Question: I am trying to implement a communication between a <URL>.
These two support AT command set.
I have managed to perform pairing between these two over the BLEGUI tool as shown in the screenshot below.

For the Read operations the console shows following:
'''
ble_cmd_attclient_read_by_handle connection: 0 chrhandle: 3
TX: 00030404000300
ble_rsp_attclient_read_by_handle connection: 0 result: 0 ['No Error']
RX: 00030404000000
ble_evt_attclient_attribute_value connection: 0 atthandle: 3 type: 0 value:426c75656769676120554152542044656d6f
RX: 801704050003000012426c75656769676120554152542044656d6f
'''
The lines above means that the Client (BLED112 USB Dongle) is able to read the 3rd attrbute value stored in Server(BLE112 board). This value was right there in it ever since I received it.
Now below part shows that I tried to read the 7th attribute, which was not present on the device, but I intend to create.
Since the followinf read command was written directly by me onto the console of BLEGUI, it appears in a different way than what would it look had that been sent through the buttons present on BLEGUI.
'''
ble_cmd_attclient_read_by_handle 0 7
TX: 00030404000700
ble_rsp_attclient_read_by_handle connection: 0 result: 0 ['No Error']
RX: 00030404000700
ble_evt_attclient_procedure_completed connection: 0 result: 401 ['The attribute handle given was not valid on this server']chrhandle: 7
RX: 800504010001040700
'''
I have the following questions:
1. Can I create new(user defined) attributes onto the device?
2. Can I write/change the existing attributes on the device?
3. If I intend to store any data onto the device, how can this be done?
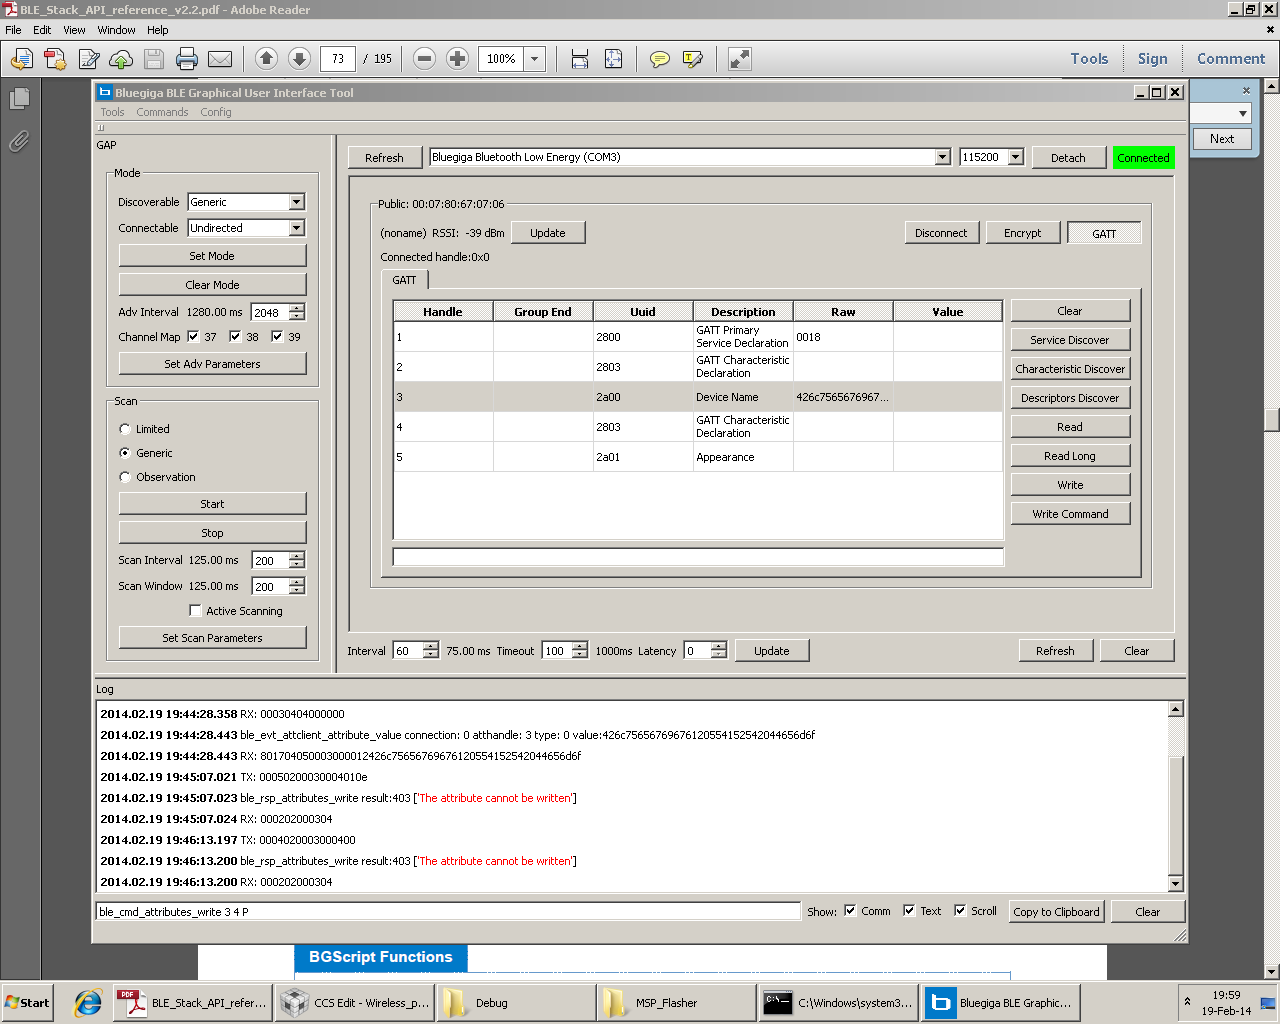
Answer: Yes, you can create and upload your own firmware to the BLE112 board, with services and characteristics defined by you. A good guide through the process is Bluegiga's Application Note "Developing your 1st Bluetooth Smart Application" which can be found here:
<URL>
With regards to storing data, the BLE112 has a persistent store where you can store (key, value) pairs. Have a look at the "Bluetooth Smart Software API Reference" document about details on how to access it. This document can also be found under the above link.